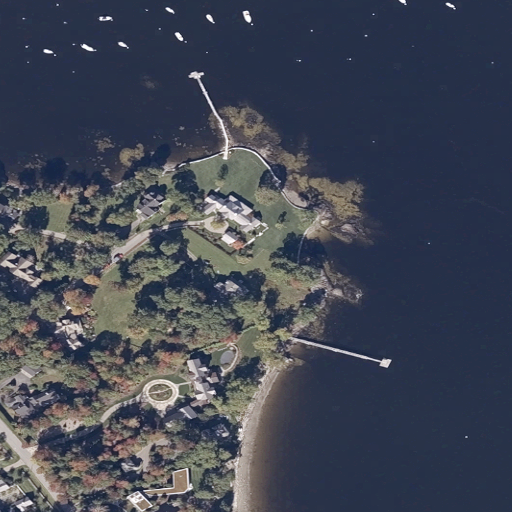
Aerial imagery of cape in Maine named Dillingham Point containing open water, low intensity development, herbaceous wetlands, medium intensity development, open development, deciduous forest, mixed forest, and high intensity development